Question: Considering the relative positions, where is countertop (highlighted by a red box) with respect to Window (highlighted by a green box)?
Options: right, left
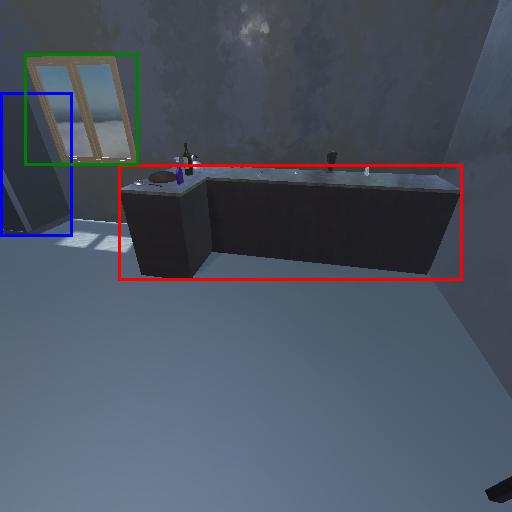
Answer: right